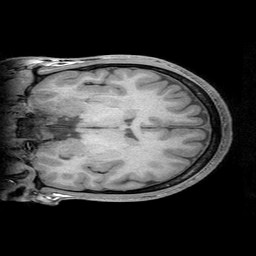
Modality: T1w
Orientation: coronal
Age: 22
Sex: male
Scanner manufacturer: ge
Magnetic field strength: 3 T
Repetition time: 0.0073 s
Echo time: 0.003 s